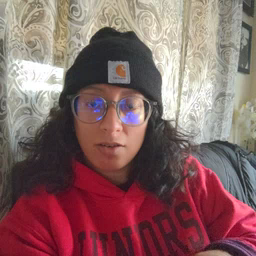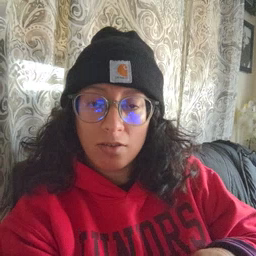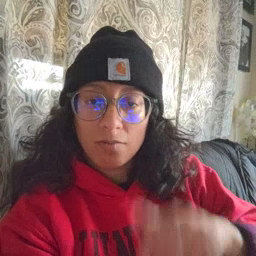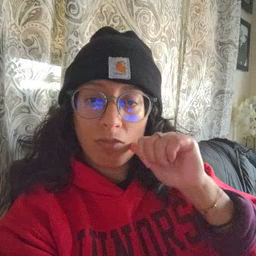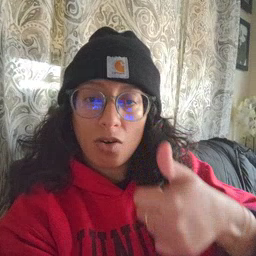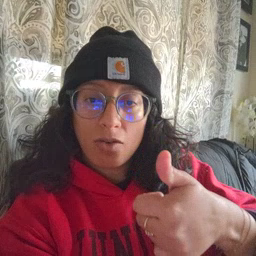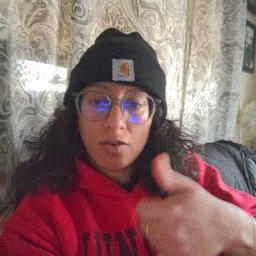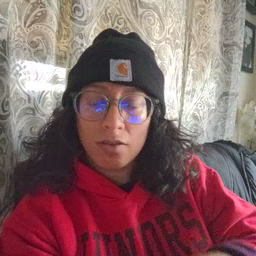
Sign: tomorrow